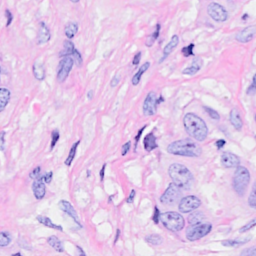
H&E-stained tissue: Breast